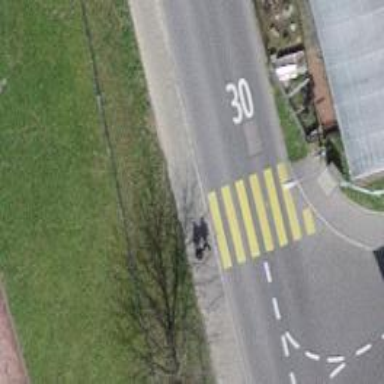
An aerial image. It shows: Footway with asphalt surface and zebra crossing.